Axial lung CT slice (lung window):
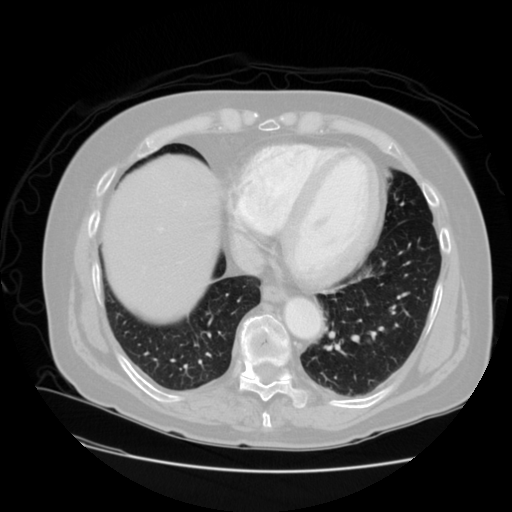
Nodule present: no